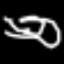
Label: squiggle